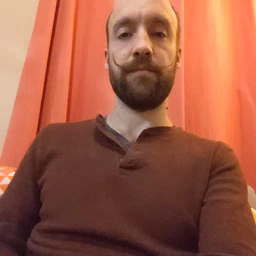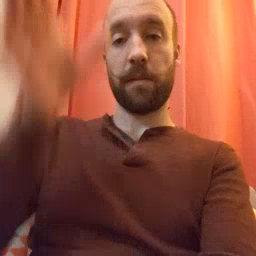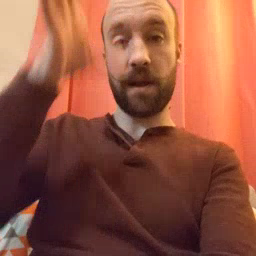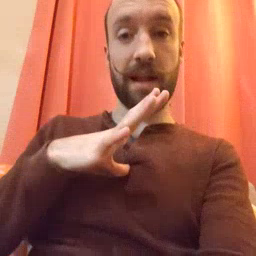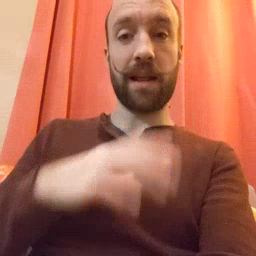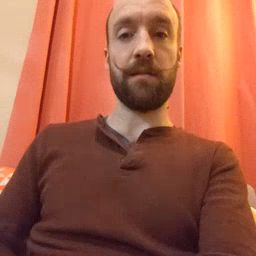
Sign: man